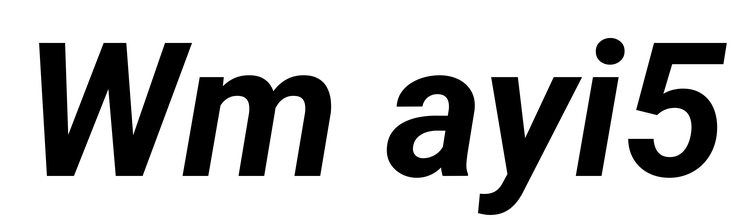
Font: Roboto-Italic_Bold_Italic